Interaction volume radius: 10 \u00c5
Interaction volume height: 35 \u00c5
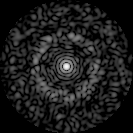
Disorder parameter: 0.8416